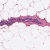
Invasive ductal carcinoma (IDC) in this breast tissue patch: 0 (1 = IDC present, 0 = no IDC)